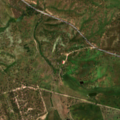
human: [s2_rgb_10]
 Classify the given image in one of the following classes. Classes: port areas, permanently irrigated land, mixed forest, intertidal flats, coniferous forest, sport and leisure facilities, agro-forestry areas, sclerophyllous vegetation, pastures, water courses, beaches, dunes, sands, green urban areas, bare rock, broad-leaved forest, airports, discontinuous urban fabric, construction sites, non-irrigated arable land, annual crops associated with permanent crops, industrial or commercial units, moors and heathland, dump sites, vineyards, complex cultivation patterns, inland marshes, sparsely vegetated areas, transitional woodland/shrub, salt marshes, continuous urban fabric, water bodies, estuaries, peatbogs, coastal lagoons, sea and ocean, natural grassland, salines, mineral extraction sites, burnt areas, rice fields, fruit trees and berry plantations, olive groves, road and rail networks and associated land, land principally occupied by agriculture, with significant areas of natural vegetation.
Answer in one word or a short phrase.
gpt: non-irrigated arable land, pastures, annual crops associated with permanent crops, agro-forestry areas